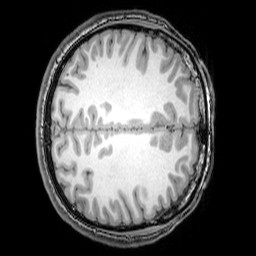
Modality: T1w
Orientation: axial
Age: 24
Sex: male
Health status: healthy
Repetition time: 0.081 s
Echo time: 0.037 s